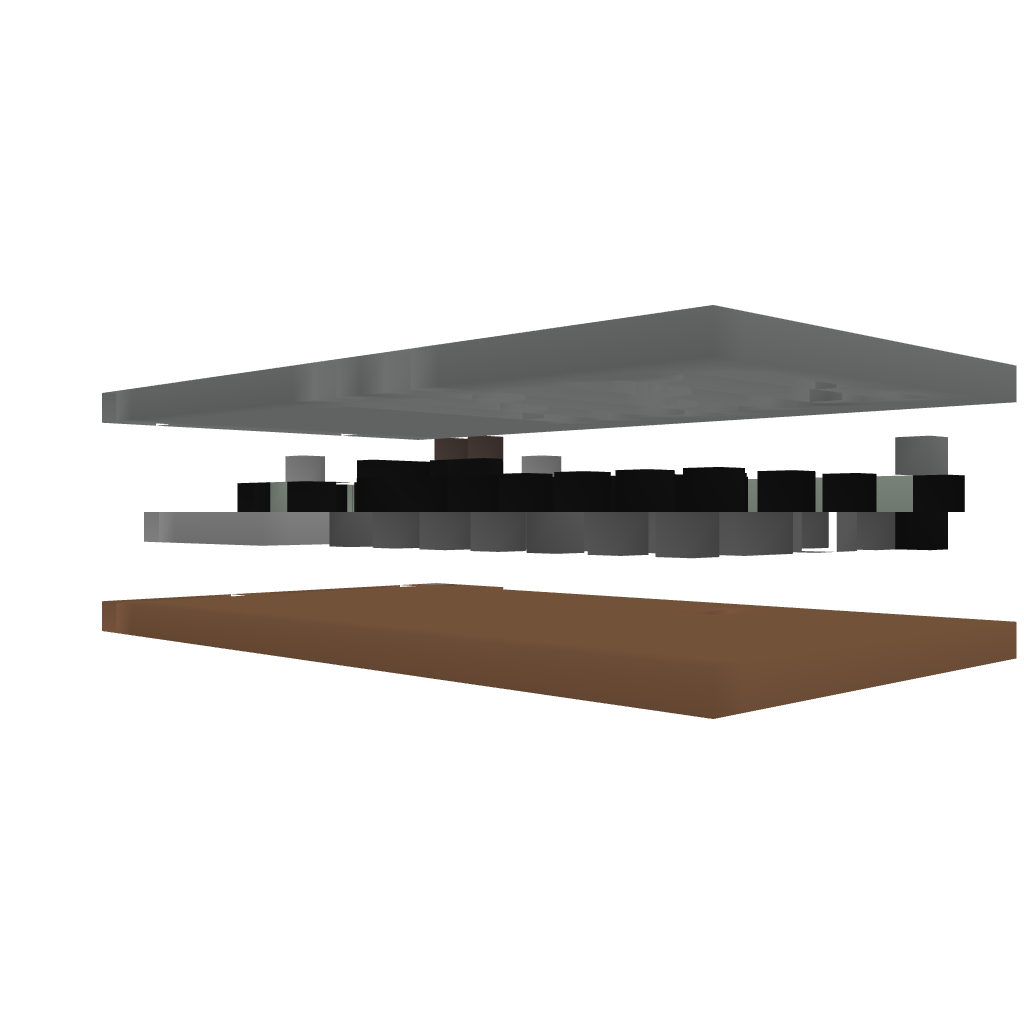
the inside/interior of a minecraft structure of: Ultimate Fireworks Machine